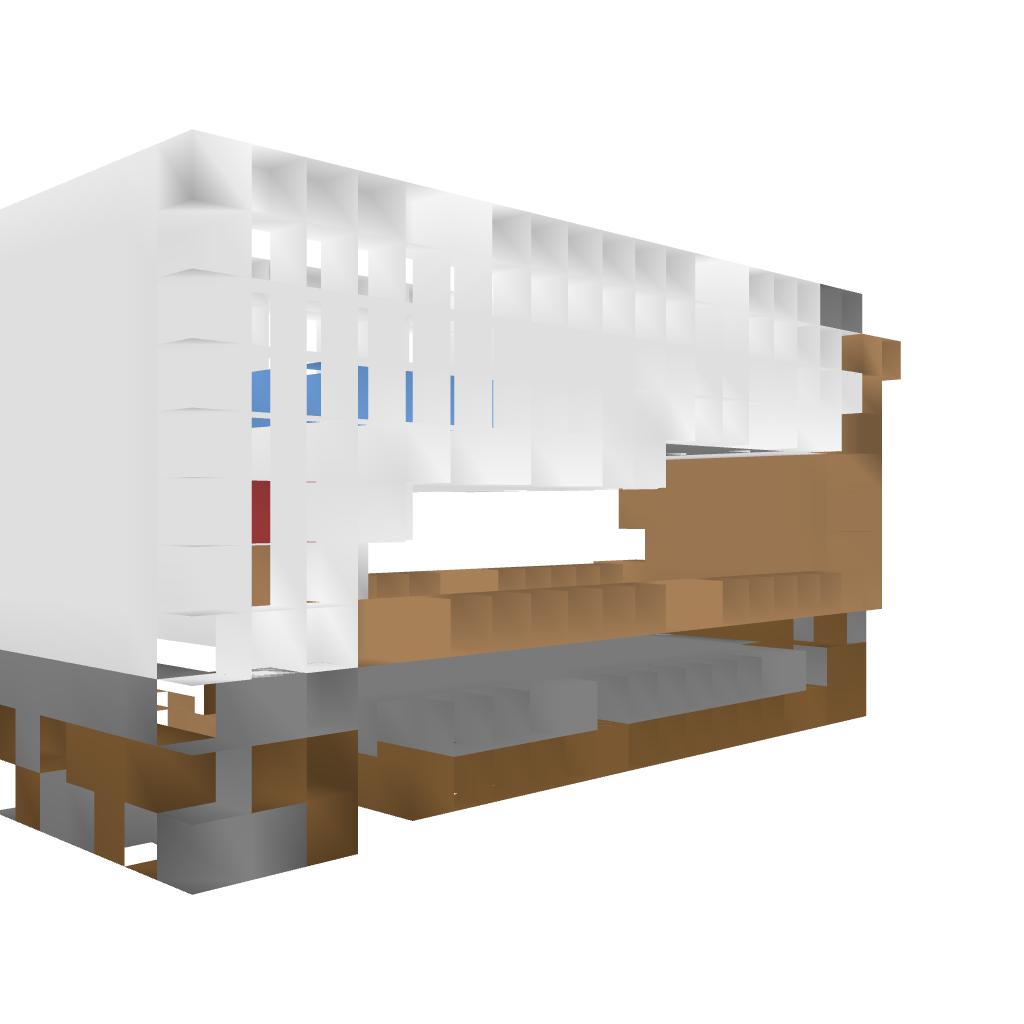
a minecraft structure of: Pig Farm bad low quality